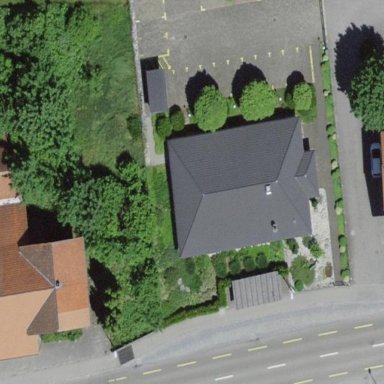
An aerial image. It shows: Beautiful church building.